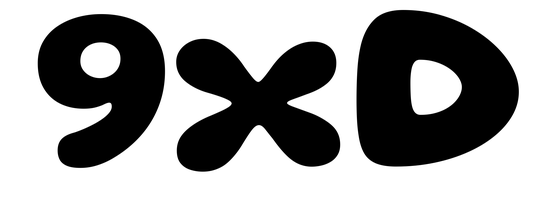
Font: Gluten_Bold